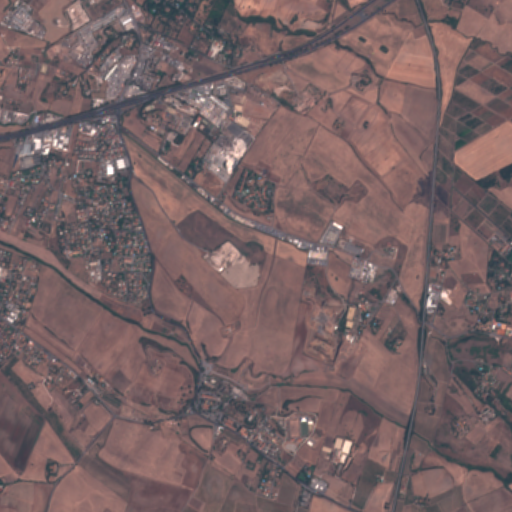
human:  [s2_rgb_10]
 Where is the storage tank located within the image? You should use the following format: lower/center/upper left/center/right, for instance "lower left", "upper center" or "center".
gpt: The storage tank is located in the upper left of the image.
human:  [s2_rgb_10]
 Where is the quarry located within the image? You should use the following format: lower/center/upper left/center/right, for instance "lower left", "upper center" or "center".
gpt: There is no quarry in the image.